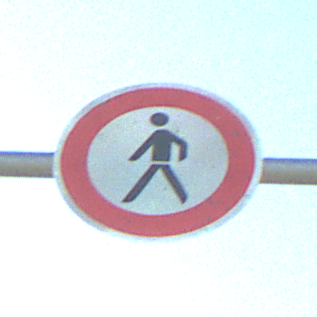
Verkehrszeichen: VerbotFussgaenger
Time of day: MorningAfternoon
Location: Outdoor (Nature)
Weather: Clear
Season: Autumn
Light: Natural